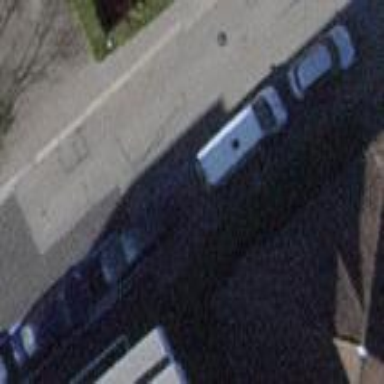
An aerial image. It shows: Parking lane.